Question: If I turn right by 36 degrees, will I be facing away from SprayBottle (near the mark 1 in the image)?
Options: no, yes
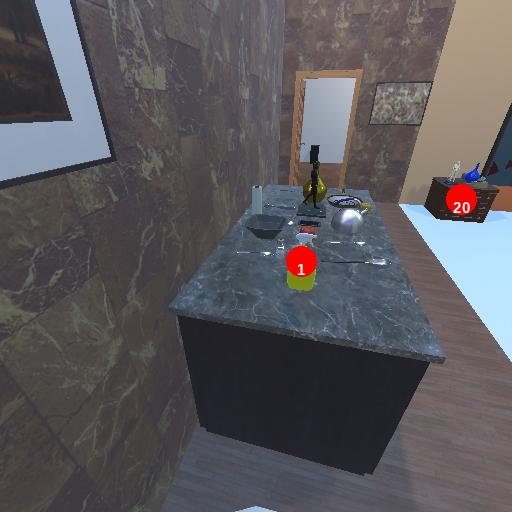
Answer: no